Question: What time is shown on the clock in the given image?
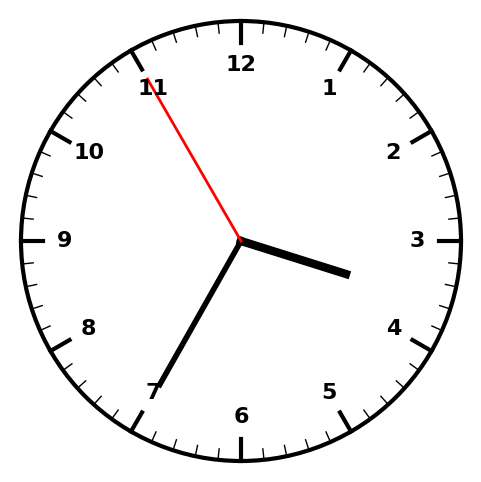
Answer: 03:34:55